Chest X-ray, AP view. Patient: 46 years old, sex M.
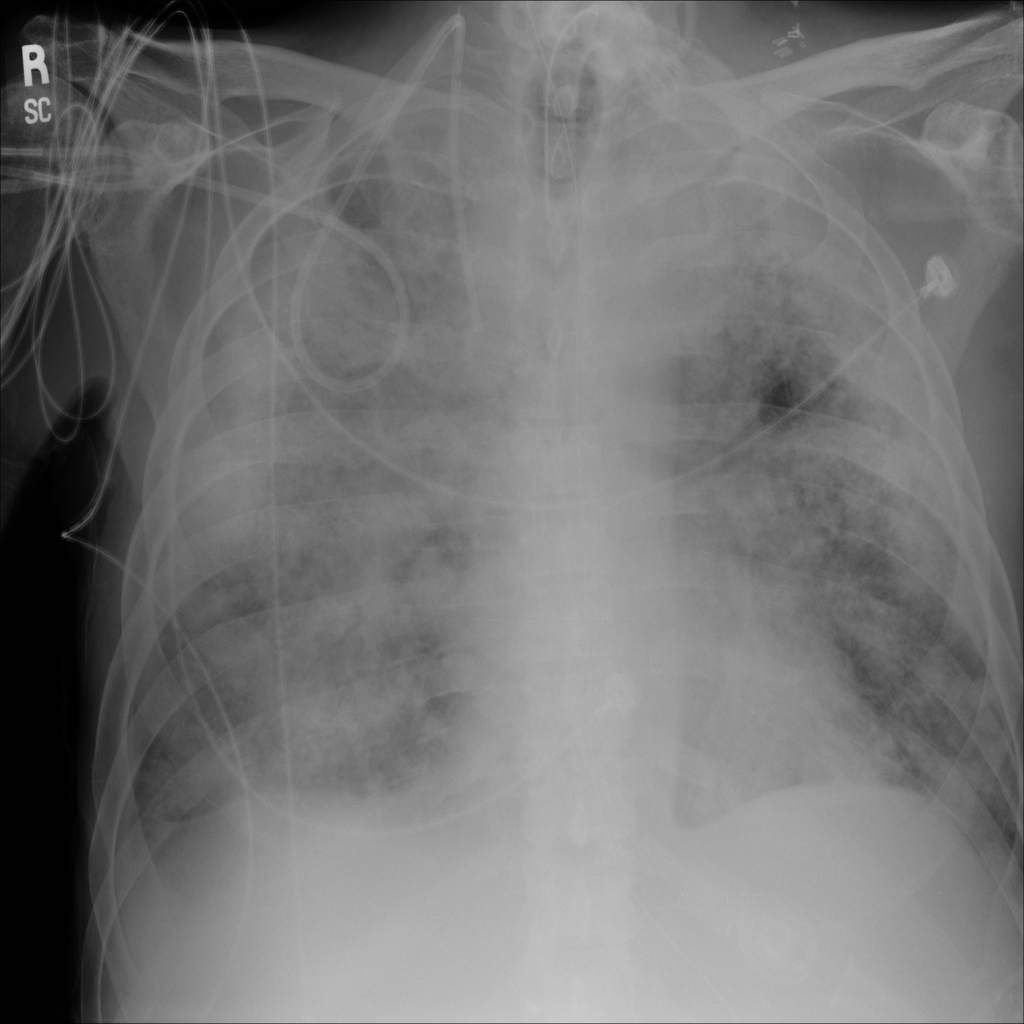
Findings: Infiltration